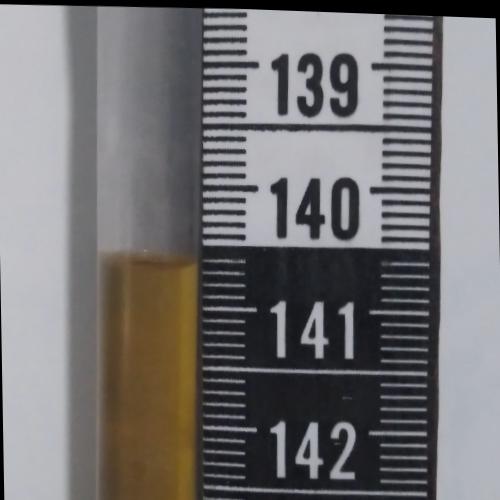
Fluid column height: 140.6 cm